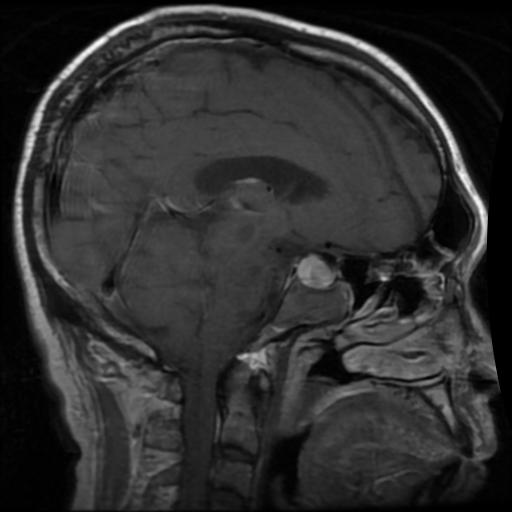
Label: pituitary